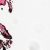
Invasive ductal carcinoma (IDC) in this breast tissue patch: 0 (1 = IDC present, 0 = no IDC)